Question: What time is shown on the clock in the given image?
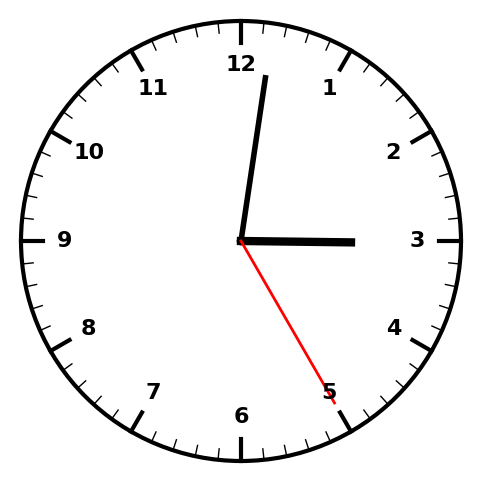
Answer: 03:01:25